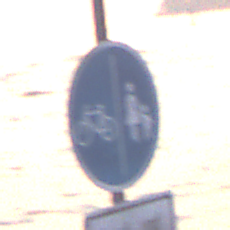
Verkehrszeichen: GetrennterRadUndGehwegRadwegLinks
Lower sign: BesondereFahrzeugeUndTransportgueter8
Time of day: SunriseSunset
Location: Outdoor (Urban)
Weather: Clear
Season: NotSpecified
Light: Natural